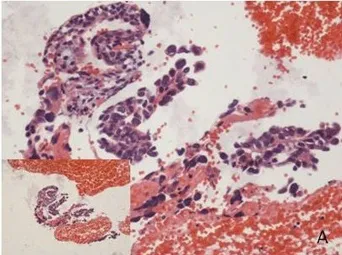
Histological and cytological images. (A) Some papillary arranged epithelial dysplasia cells could be found in plenty of blood cells, with no tissue structure. (Hematoxylin-eosin staining; original magnification x10).
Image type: pathology (h&e)